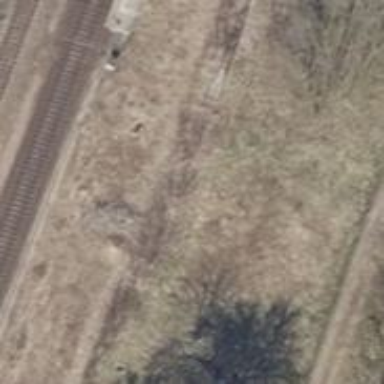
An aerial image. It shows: Disused railway.